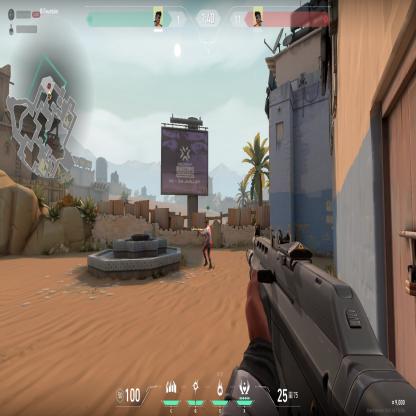
Label: enemy